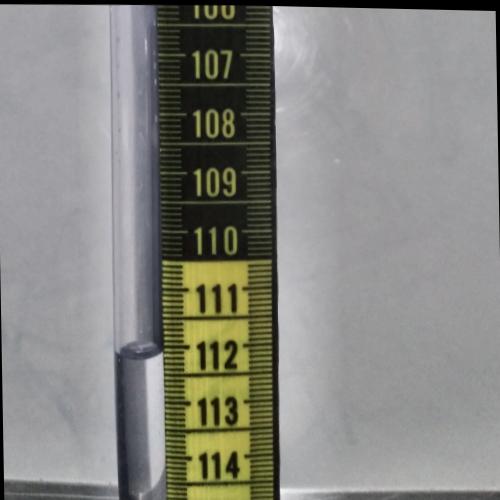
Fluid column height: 112.1 cm